Aerial crown-view tile of a tropical tree (Barro Colorado Island, Panama), acquired 20250414:
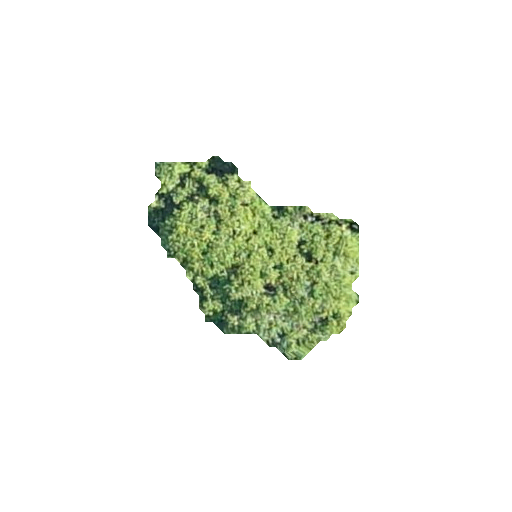
Species: Protium stevensonii
GBIF accepted scientific name: Tetragastris panamensis
Crown area: 39.428 m²